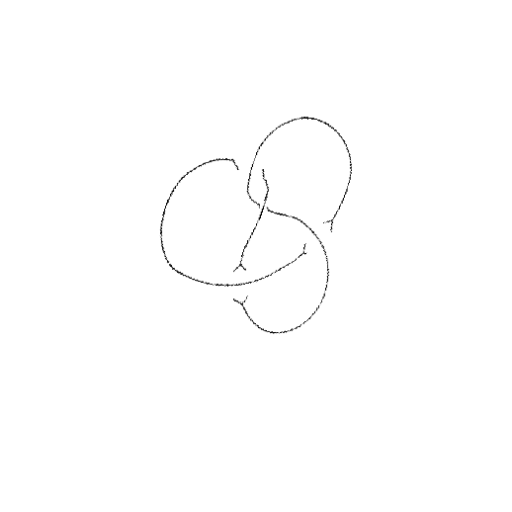
Crossing number: 4